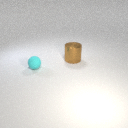
large brown metal cylinder to the right of small cyan rubber sphere